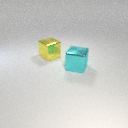
large cyan metal cube in front of large yellow metal cube